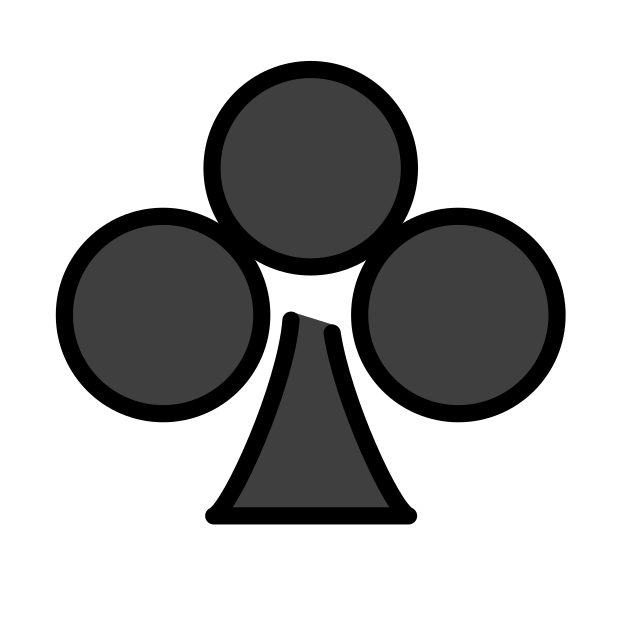
Emoji: ♣
Name: black club suit
Unicode: 0x2663